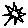
Label: flower